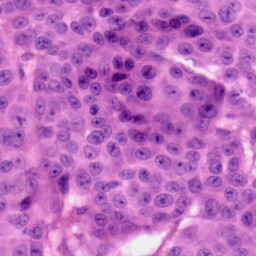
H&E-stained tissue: Skin